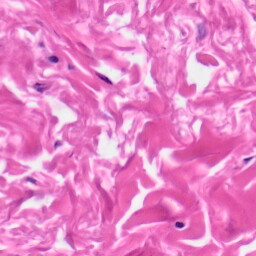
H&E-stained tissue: Skin